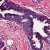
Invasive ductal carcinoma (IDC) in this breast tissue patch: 0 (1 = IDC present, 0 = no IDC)